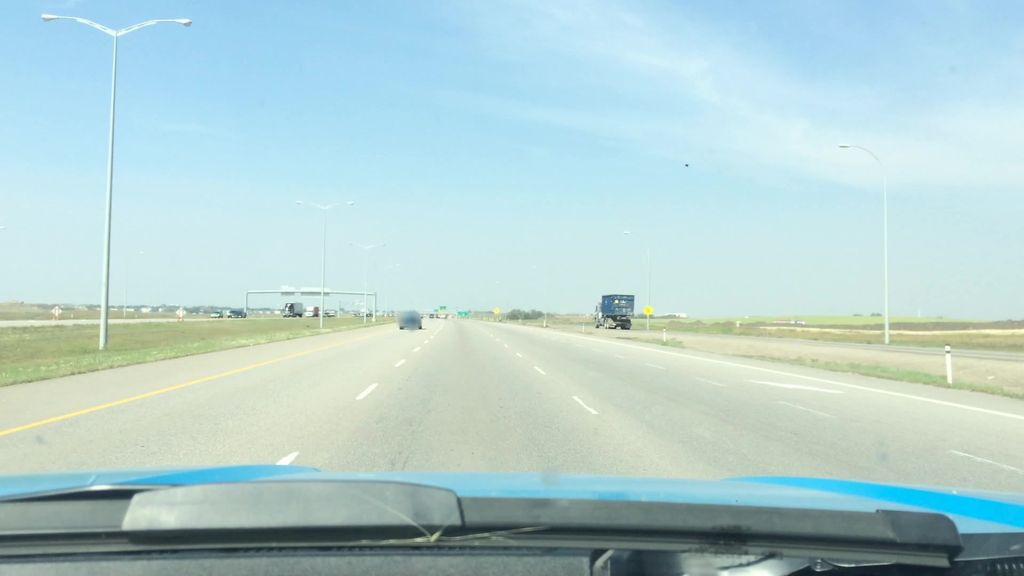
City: calgary